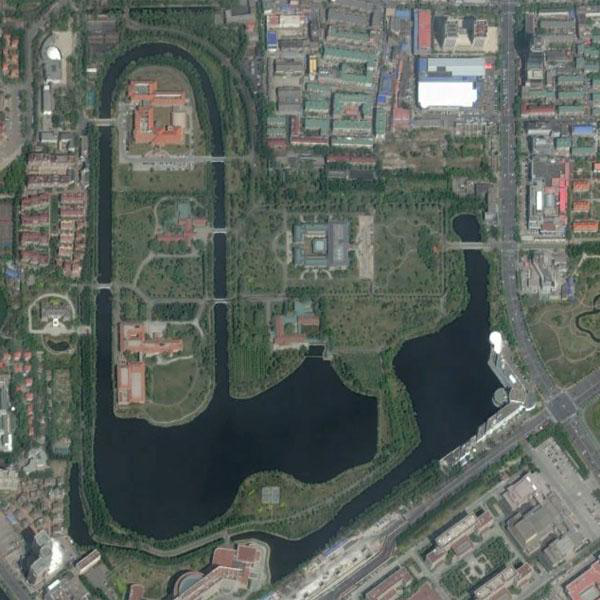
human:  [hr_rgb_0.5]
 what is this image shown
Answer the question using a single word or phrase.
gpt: park